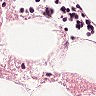
Metastatic tissue present: no